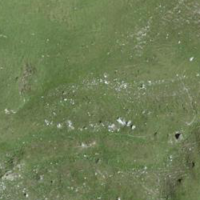
EUNIS habitat code: 26
Species observed at this site:
Arnica montana